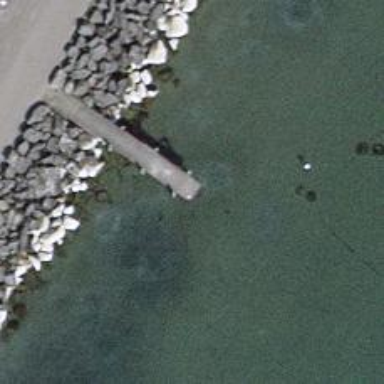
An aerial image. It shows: Man-made pier.